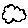
Label: cloud